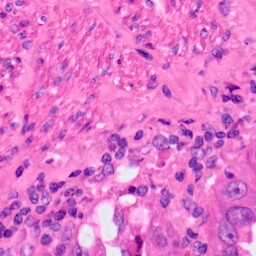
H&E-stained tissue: Lung